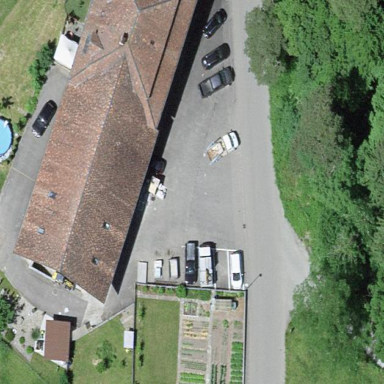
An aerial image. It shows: Farm building.